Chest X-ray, AP view. Patient: 50 years old, sex M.
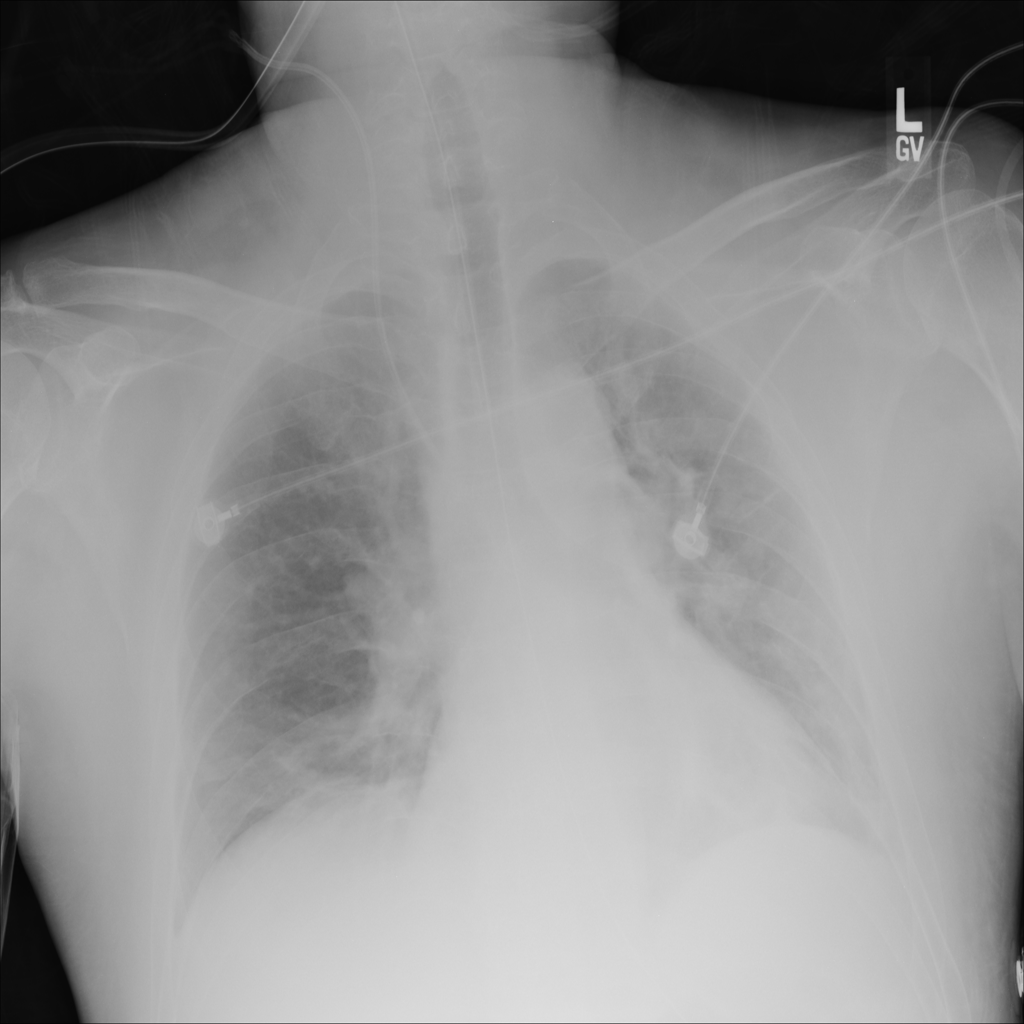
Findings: Atelectasis